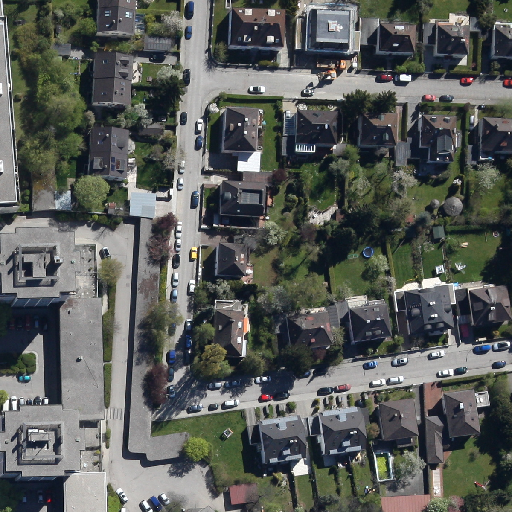
Referring expression: vehicle in the parking area